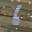
Label: 6